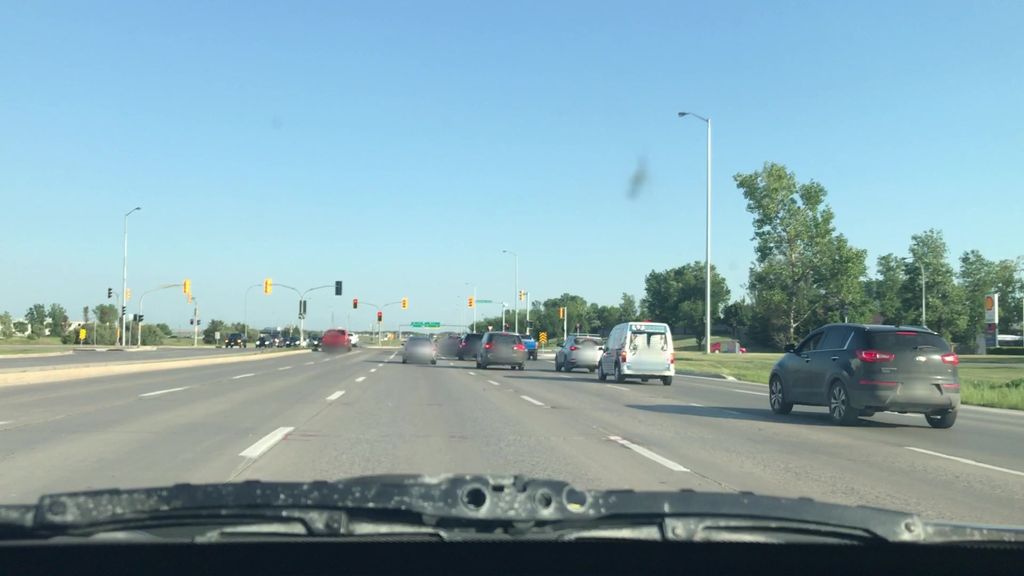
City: winnipeg